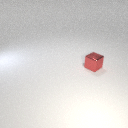
small red metal cube